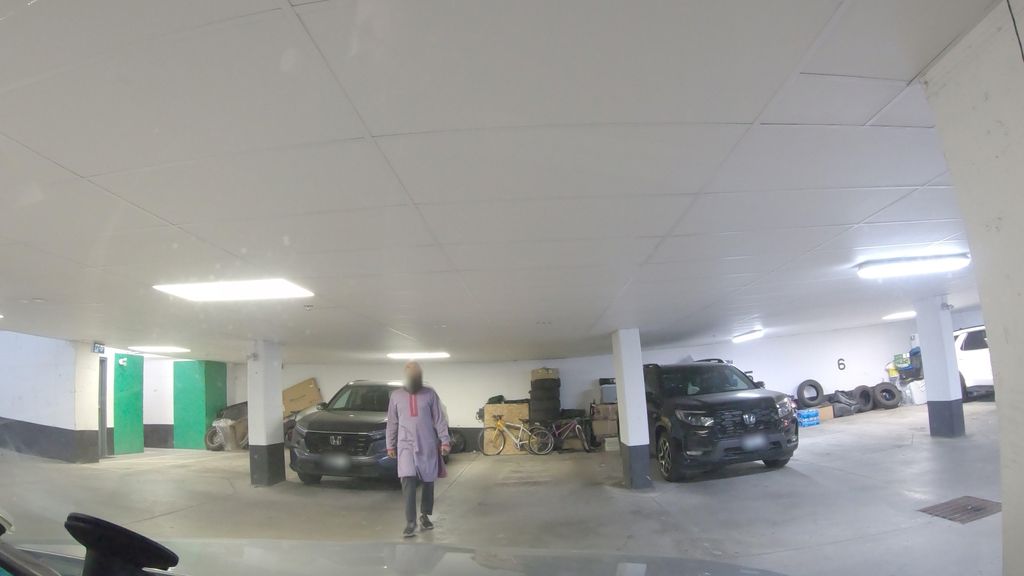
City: toronto